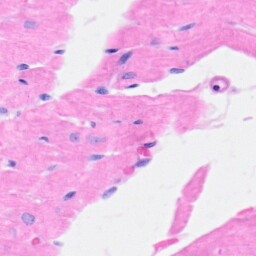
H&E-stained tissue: Heart